Interaction volume radius: 5 \u00c5
Interaction volume height: 10 \u00c5
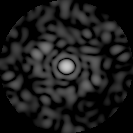
Disorder parameter: 0.7354